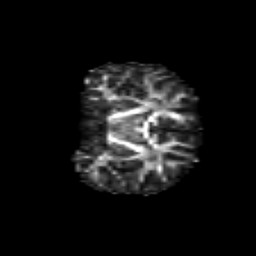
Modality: FA
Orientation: coronal
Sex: female
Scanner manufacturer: siemens
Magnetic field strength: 3 T
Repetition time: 5 s
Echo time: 0.071 s